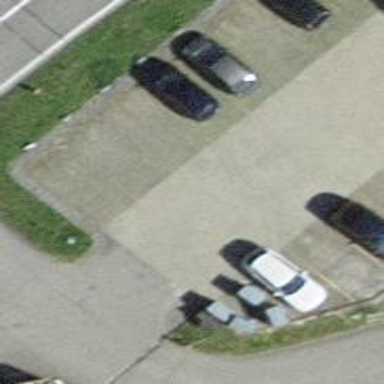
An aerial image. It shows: Street-side parking area.